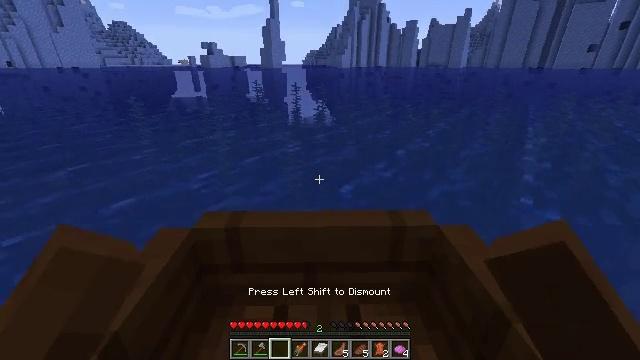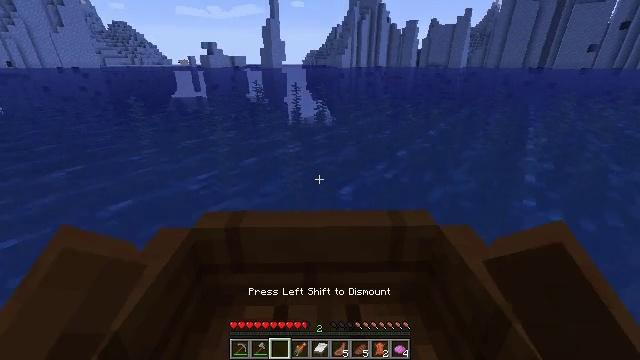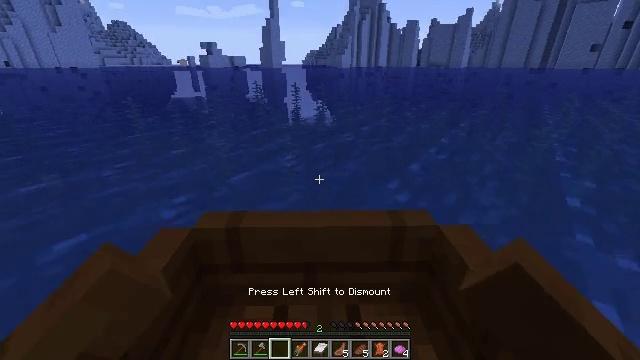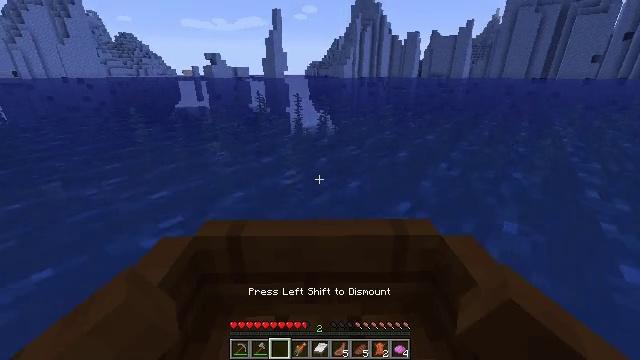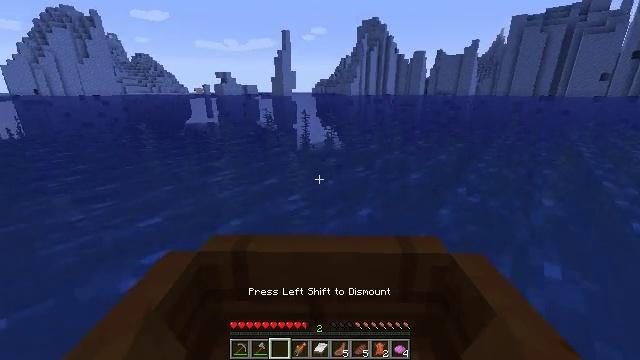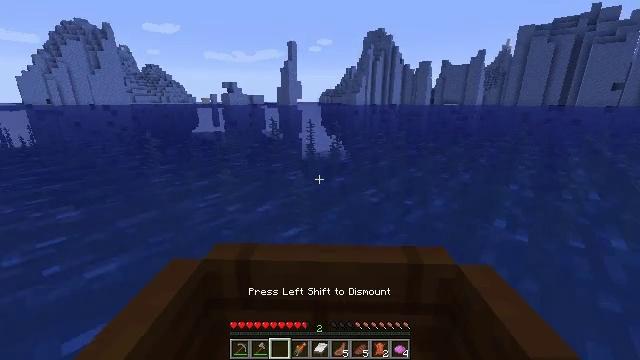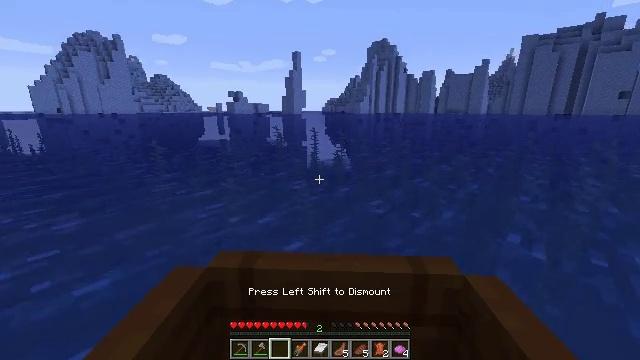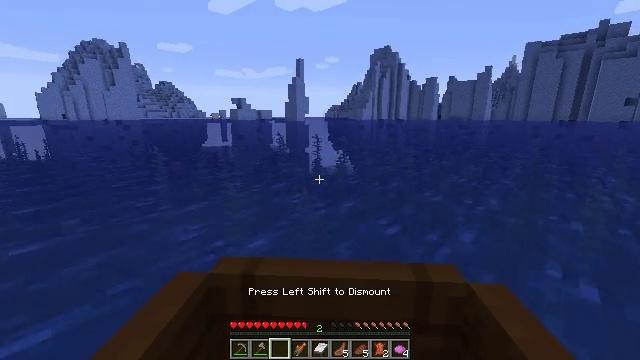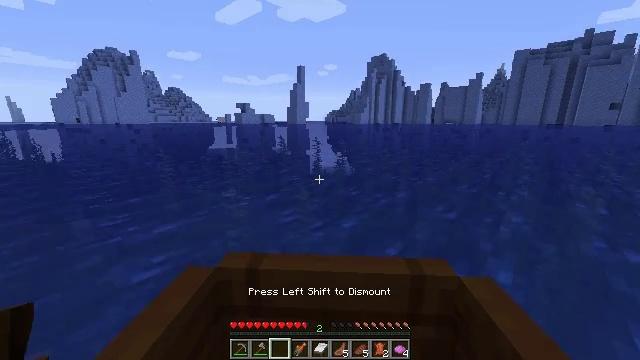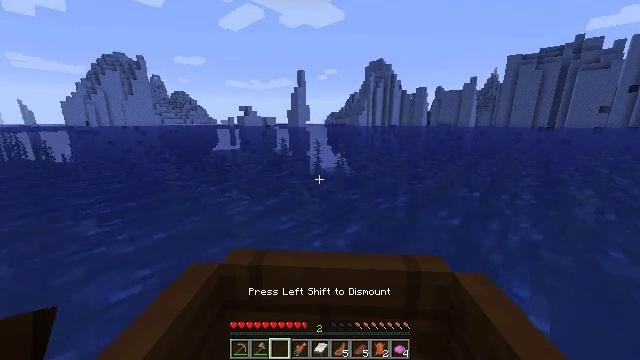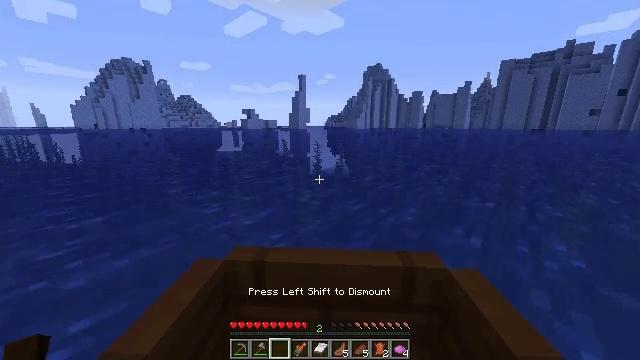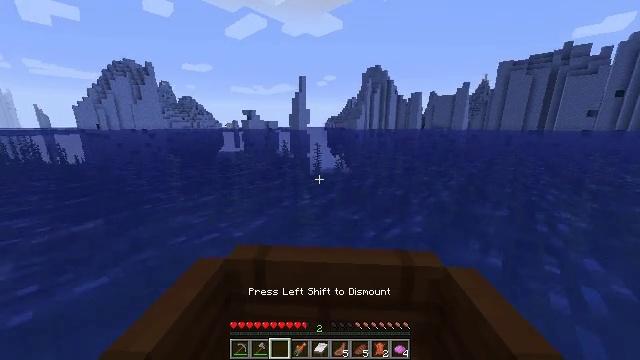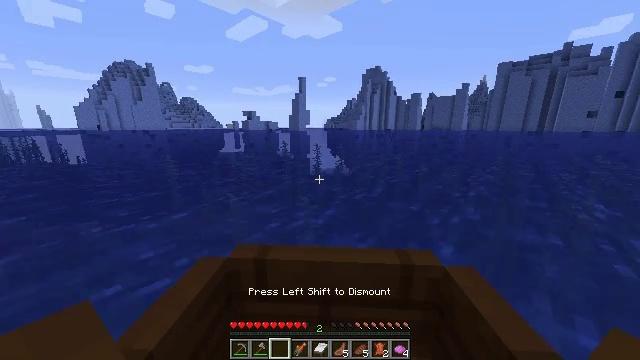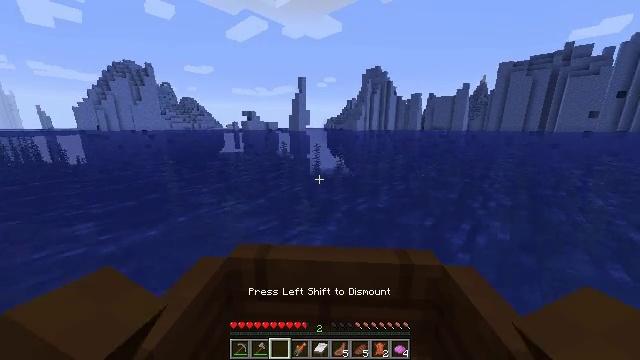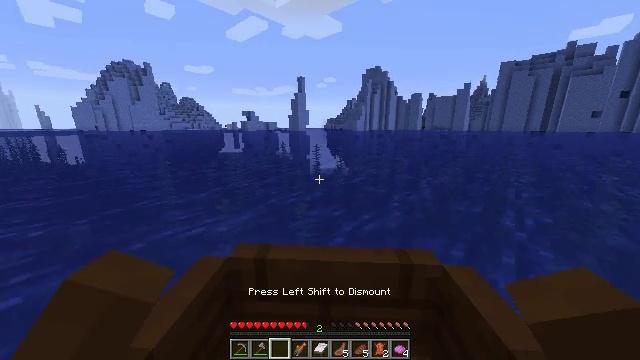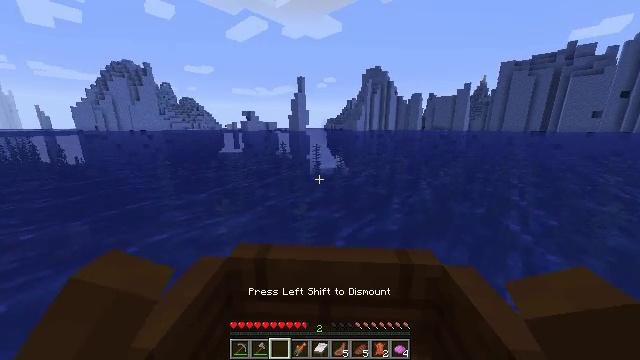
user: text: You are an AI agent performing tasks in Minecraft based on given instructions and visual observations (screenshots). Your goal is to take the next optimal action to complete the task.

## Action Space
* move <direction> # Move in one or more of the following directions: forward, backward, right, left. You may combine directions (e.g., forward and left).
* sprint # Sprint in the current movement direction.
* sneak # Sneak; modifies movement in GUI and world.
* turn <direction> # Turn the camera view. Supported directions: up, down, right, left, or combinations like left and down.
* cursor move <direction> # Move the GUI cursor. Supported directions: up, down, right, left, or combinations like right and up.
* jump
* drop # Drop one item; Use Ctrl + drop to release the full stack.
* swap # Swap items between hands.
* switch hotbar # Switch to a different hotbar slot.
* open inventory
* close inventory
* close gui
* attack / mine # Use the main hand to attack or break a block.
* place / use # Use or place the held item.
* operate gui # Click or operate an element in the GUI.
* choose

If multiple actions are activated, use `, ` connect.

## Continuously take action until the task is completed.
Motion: motion action
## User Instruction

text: Break packed ice to add to inventory.
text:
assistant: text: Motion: move forward
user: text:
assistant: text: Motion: move forward
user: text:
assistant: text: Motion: move forward, turn up
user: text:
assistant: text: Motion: move forward, turn left and up
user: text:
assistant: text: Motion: move forward, turn left and up
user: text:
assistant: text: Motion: move forward, turn up
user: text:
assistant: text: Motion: move forward, sprint, turn up
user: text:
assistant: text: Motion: move forward, sprint
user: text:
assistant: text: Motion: move forward, sprint
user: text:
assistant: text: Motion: move forward, sprint
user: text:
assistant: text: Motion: move forward
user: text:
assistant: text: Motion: move forward
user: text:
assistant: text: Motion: move forward
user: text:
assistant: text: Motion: move forward
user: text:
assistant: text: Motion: move forward
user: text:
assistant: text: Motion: move forward
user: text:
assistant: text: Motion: move forward
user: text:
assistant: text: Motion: move forward
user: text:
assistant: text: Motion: move forward
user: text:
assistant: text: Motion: move forward
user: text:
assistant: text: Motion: move forward
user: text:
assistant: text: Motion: move forward
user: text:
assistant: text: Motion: move forward
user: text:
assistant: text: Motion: move forward
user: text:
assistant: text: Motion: move forward
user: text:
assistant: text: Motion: move forward
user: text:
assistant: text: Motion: move forward
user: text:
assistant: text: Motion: move forward
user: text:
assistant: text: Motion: move forward
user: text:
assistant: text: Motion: move forward